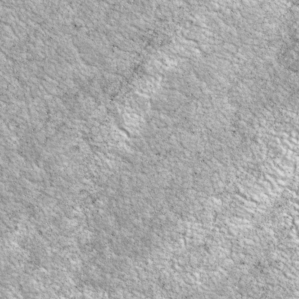
Label: non_frost